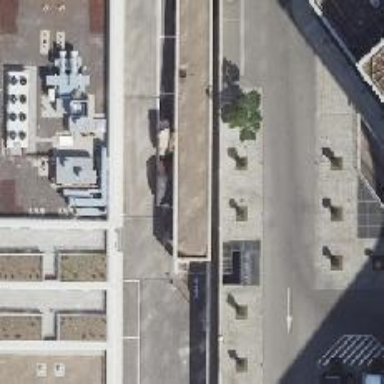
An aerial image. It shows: Parking entrance.